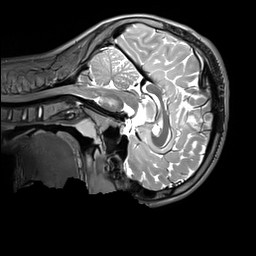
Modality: T2w
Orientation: sagittal
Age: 13
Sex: male
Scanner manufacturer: siemens
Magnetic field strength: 3 T
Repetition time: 3.2 s
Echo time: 0.408 s